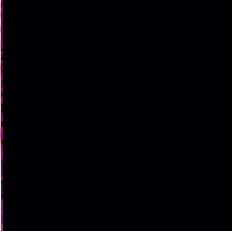
Sound class: Rain